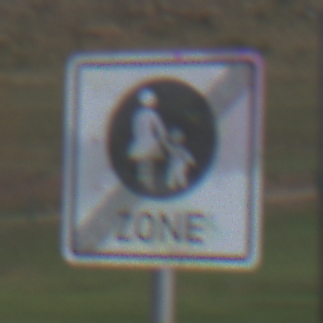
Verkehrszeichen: EndeFussgaengerzone
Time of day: SunriseSunset
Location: Outdoor (RoadRail)
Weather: PartlyCloudy
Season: NotSpecified
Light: Natural